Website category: camera
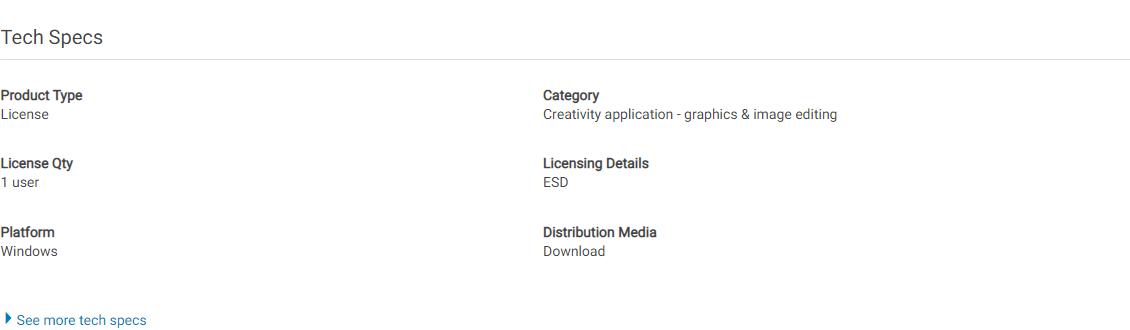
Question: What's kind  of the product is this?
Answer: License

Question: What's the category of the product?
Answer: License

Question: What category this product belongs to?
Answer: License

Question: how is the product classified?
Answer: License

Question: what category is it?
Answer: License

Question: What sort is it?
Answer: License

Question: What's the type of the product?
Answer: License